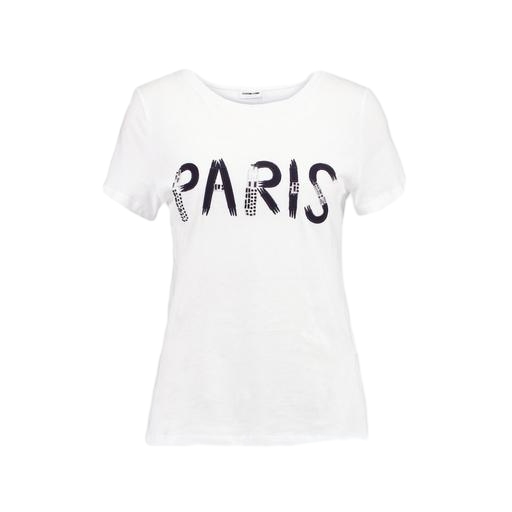
la vie paris motif tee, white paris print t-shirt, white sequined logo graphic t-shirt, white background